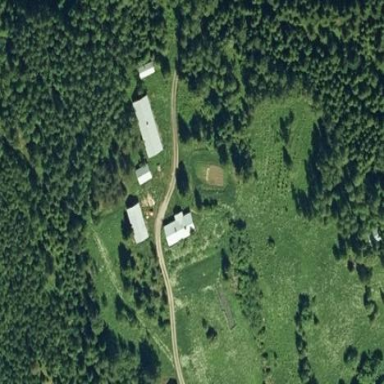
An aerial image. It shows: Farmyard area.